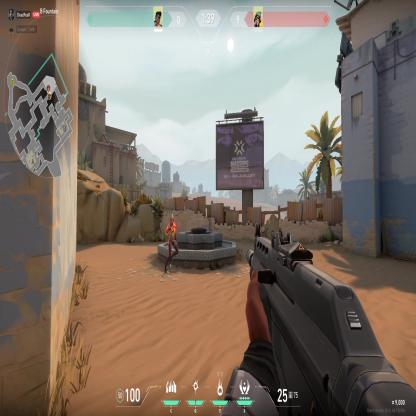
Label: enemy